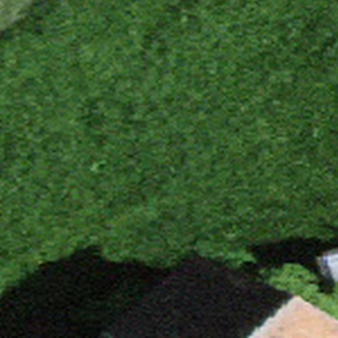
Label: other